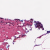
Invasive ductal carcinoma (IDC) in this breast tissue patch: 0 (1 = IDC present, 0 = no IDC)